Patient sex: M
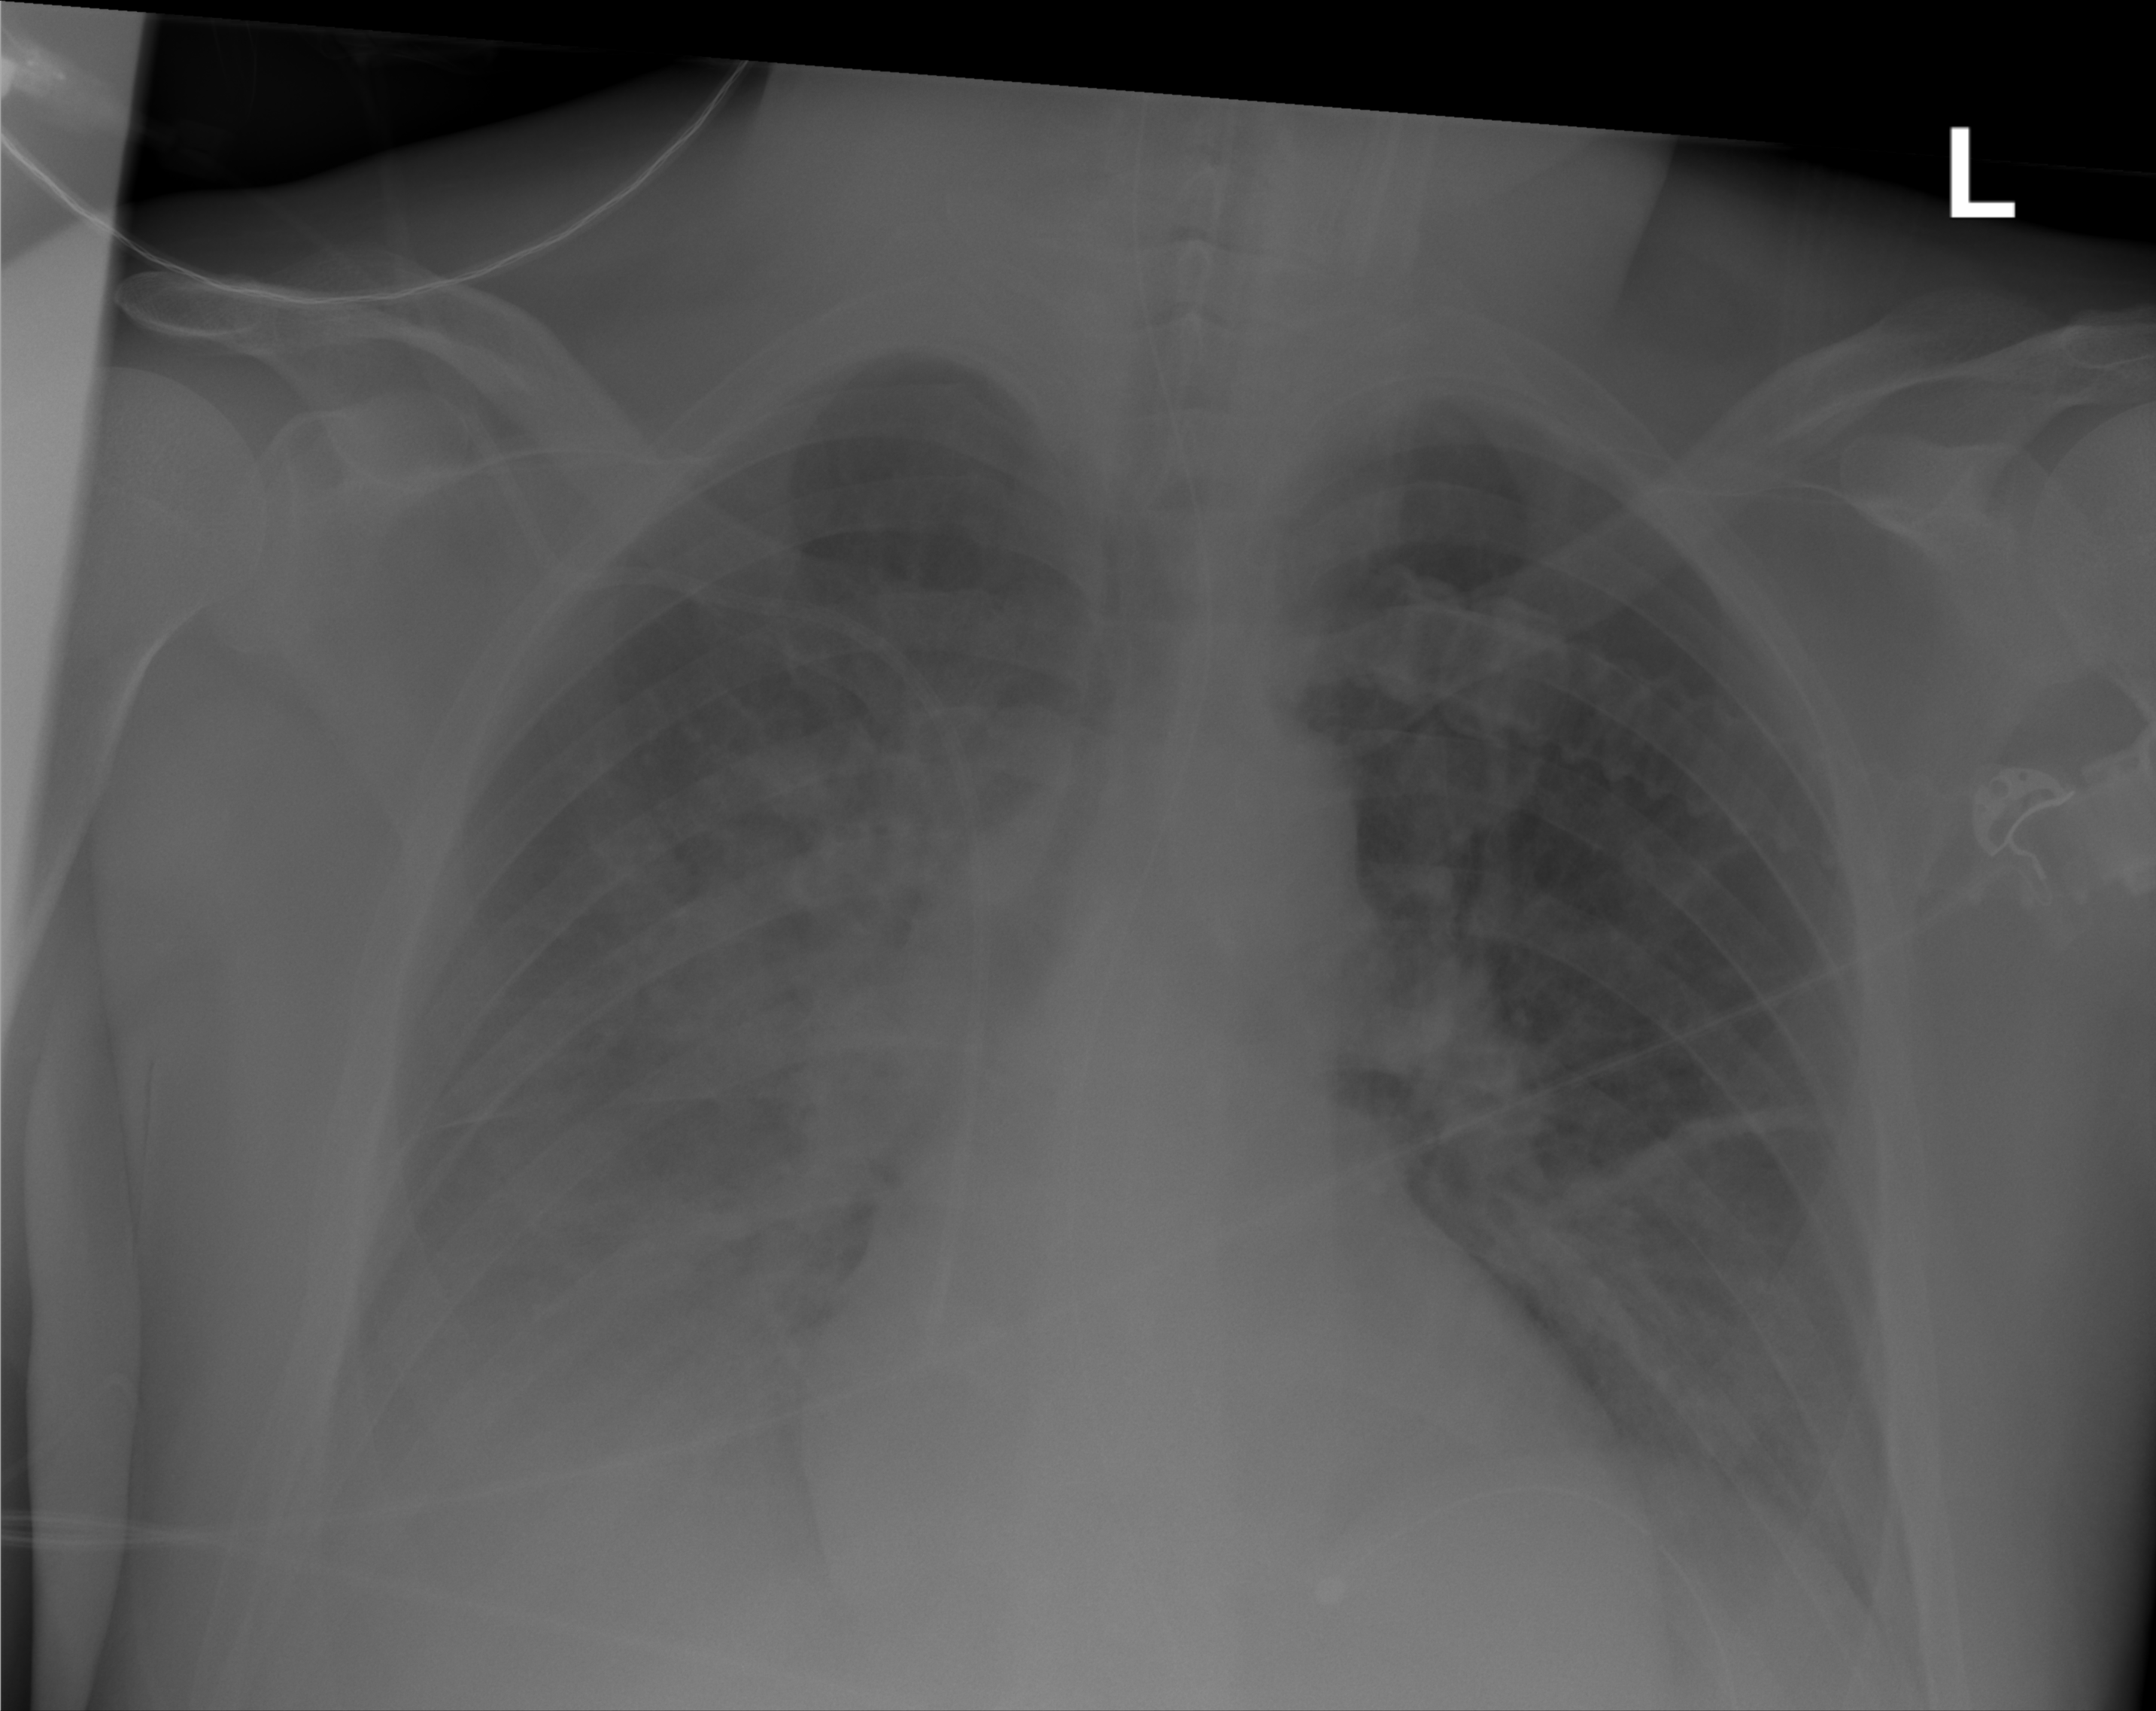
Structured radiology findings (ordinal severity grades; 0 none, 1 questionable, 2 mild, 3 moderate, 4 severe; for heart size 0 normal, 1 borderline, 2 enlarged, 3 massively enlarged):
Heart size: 0
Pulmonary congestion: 1
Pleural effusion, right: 2
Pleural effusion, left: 0
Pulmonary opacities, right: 3
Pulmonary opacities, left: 3
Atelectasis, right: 3
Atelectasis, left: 2